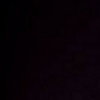
Label: space